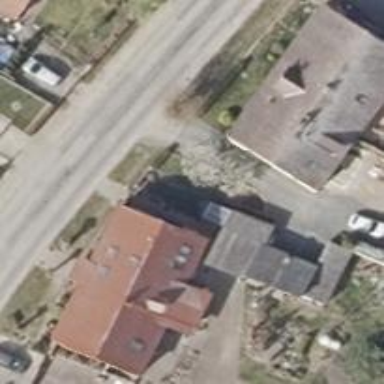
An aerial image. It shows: Residential building with gabled roof. The grey roof is oriented along the structure.